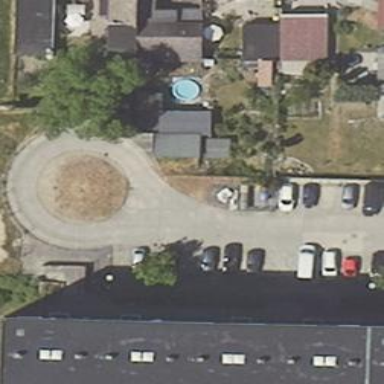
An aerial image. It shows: Concrete road within living street.